Question: I inherited some code that uses a TimeChart along with XYMultipleSeriesRenderer to create a multiple-series LineChart. Example shown below.

There are 2 major problems with the above chart:
1) The series in blue does not show a label for any of the 4 data points
2) Some of the data points (i.e. 2441.474 and 2388.316) are too close to each other.
At the very least, I would like to find a solution for #1. Below is the code snippet that I'm using to generate the view.
'''
private XYMultipleSeriesDataset createLineDataset() {
List<String> titles = mData.getColumnHeadings();
List<List<Double>> values = new ArrayList<List<Double>>();
List<Date> actualDays = new ArrayList<Date>();
// Add the dates that we have data for
for (String heading : mData.getRowHeadings()) {
long toAdd = DateUtil.getLongFromDateStringFromMachineMeasurement(heading);
actualDays.add( new Date(toAdd) );
}
for (JdTableColumn column : mData.getColumns()) {
List<Double> columnBodyAsDoubles = column.getColumnBodyAsDoubles();
Log.d(TAG, "Column doubles: " + columnBodyAsDoubles.toString());
values.add(columnBodyAsDoubles);
}
return buildDataset(titles, values, actualDays);
}
private XYMultipleSeriesDataset buildDataset(final List<String> titles, final List<List<Double>> values, final List<Date> dates) {
XYMultipleSeriesDataset dataset = new XYMultipleSeriesDataset();
int length = titles.size();
for (int i = 0; i < length; i++) {
TimeSeries series = new TimeSeries(titles.get(i));
List<Double> valueList = values.get(i);
int seriesLength = valueList.size();
for (int k = 0; k < seriesLength; k++) {
series.add(dates.get(k), valueList.get(k));
}
dataset.addSeries(series);
}
return dataset;
}
'''
'''
GraphRange range = getStandardGraphRange();
XYMultipleSeriesRenderer renderer = buildBarRenderer(mData.getColumnHeadings().size(), PointStyle.POINT, true, context, range.getMin(), range.getMax());
TimeChart timeChart = new TimeChart(createLineDataset(), renderer);
timeChart.setDateFormat(TIME_CHART_DATE_FORMAT);
GraphicalView chart = new GraphicalView(context, timeChart);
'''
The only Stackoverflow question that somehow resemble the issue I'm seeing is: <URL>. If anyone has a suggestion on how to fix the issue I'll appreciate your feedback.
As per the accepted answer, I had to use setDisplayChartDistance() method on each XYSeriesRenderer that gets added to the XYMultipleSeriesRenderer renderer:
'''
for (XYSeriesRenderer r : createBarSeriesRenderers(seriesLength, pointStyle, displayChartValues, context)) {
r.setDisplayChartValuesDistance(8);
renderer.addSeriesRenderer(r);
}
'''
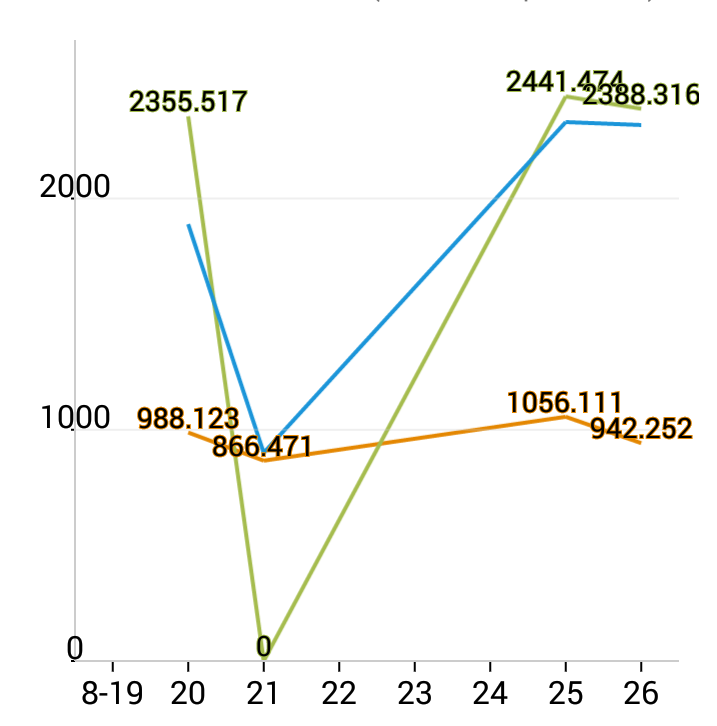
Answer: You can control the minimum distance in pixels between two consecutive labels. Based on this value, the chart knows if and when the chart value labels need to be displayed.
'''
mRenderer.setDisplayChartValuesDistance(distanceInPixels);
'''